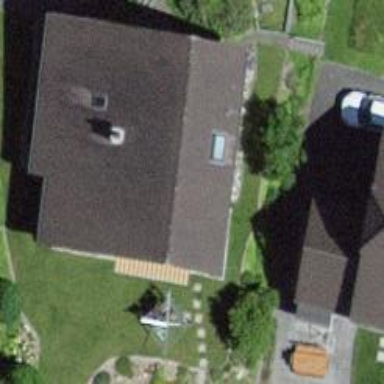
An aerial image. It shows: Residential building.